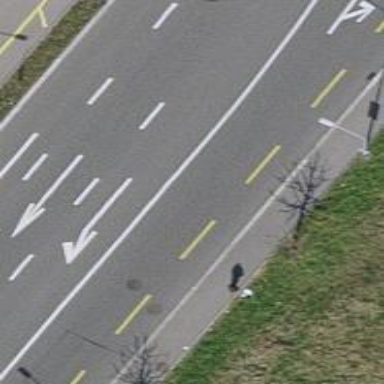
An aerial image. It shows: Secondary road with asphalt surface.